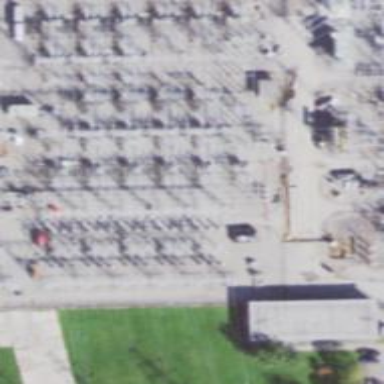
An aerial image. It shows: Switch used for power control.